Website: home-depot
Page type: orders-overview
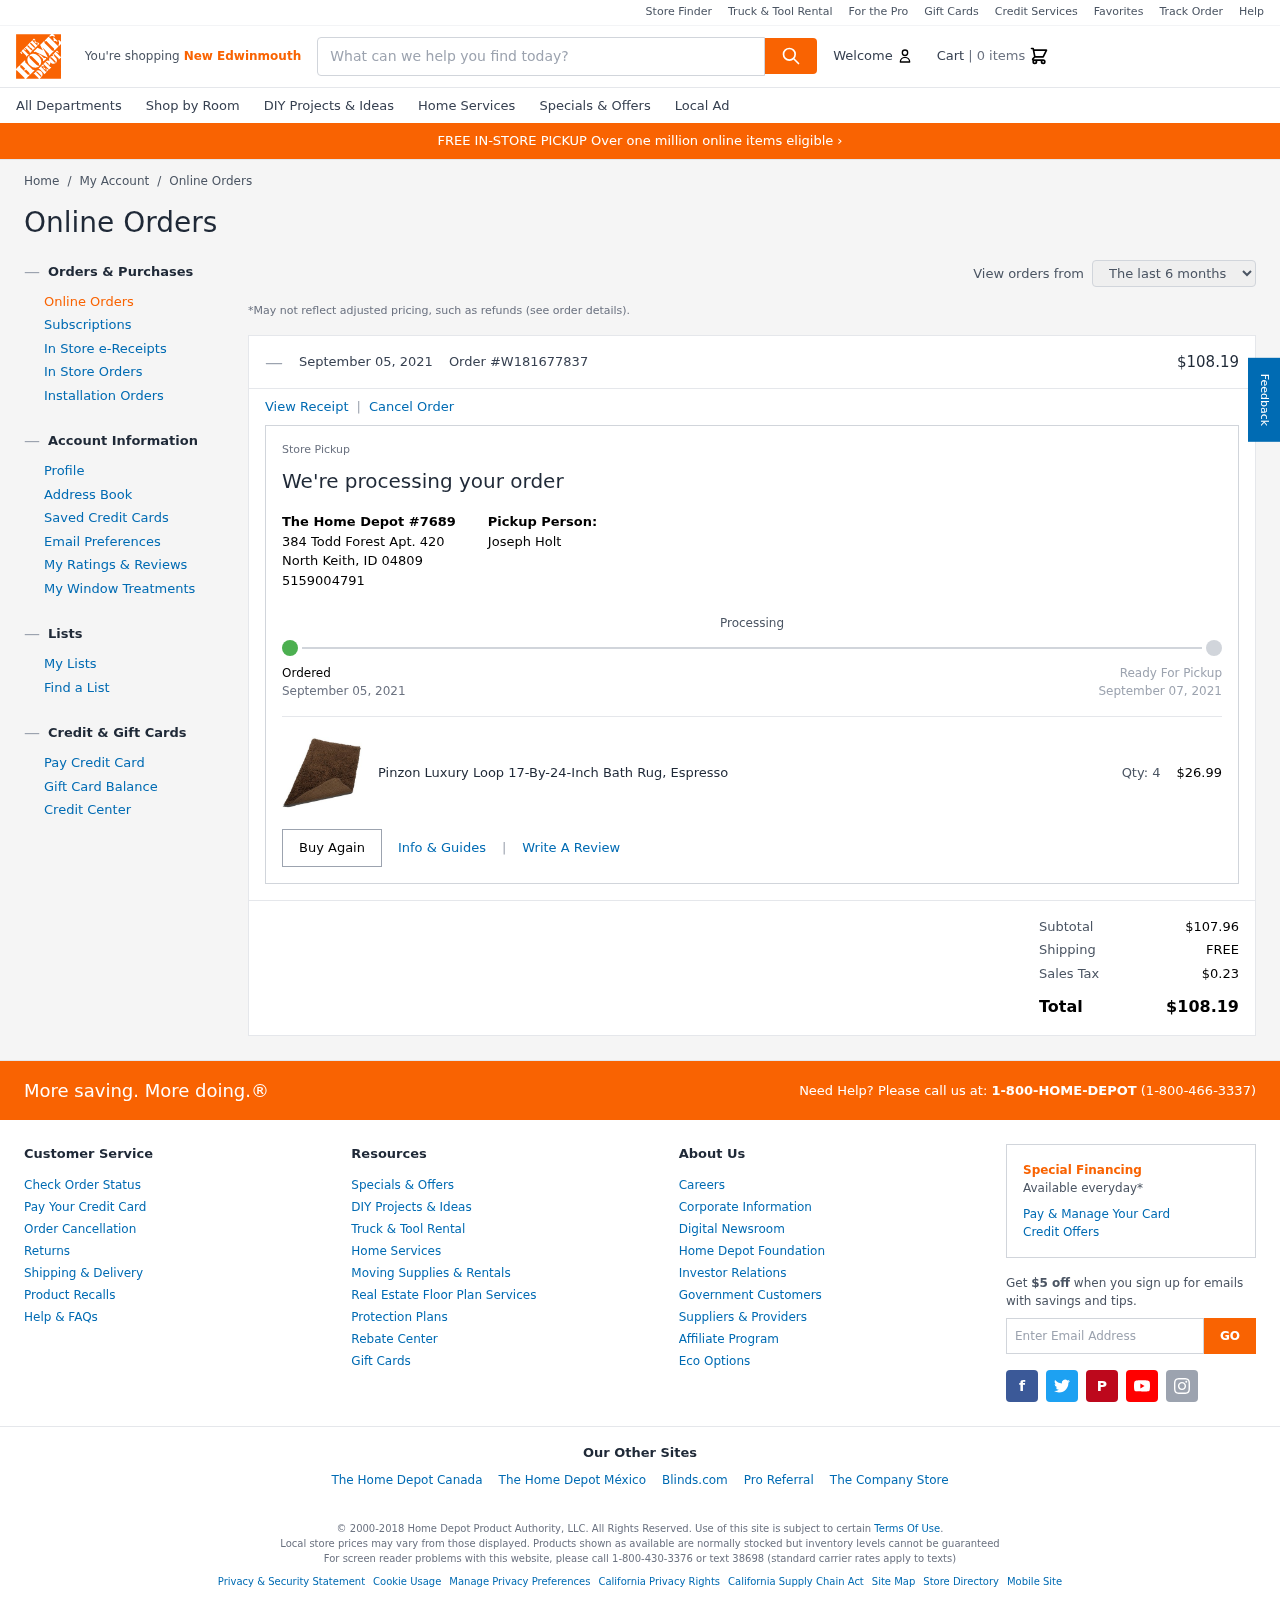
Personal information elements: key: PII_CITY
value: New Edwinmouth
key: PII_FULLNAME
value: Joseph Holt
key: PII_LOCATION1_CITY_STATE_ZIP
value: North Keith, ID 04809
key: PII_LOCATION1_STREET
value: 384 Todd Forest Apt. 420
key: PII_PHONE
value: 5159004791
Product elements: key: PRODUCT1_NAME
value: Pinzon Luxury Loop 17-By-24-Inch Bath Rug, Espresso
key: PRODUCT1_PRICE
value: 26.99
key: PRODUCT1_QUANTITY
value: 4
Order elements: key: ORDER_NUM_ITEMS
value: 0
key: ORDER_DATE
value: September 05, 2021
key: ORDER_ID
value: W181677837
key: ORDER_TOTAL
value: $108.19
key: ORDER_DELIVERY_DATE
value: September 07, 2021
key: ORDER_SUBTOTAL
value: $107.96
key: ORDER_SHIPPING_COST
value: FREE
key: ORDER_TAX
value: $0.23
Search elements: key: HEADER_SEARCH
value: What can we help you find today?